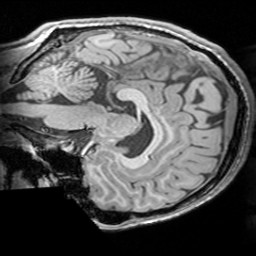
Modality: T1w
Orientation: sagittal
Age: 26
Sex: male
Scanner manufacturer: siemens
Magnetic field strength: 3 T
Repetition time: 1.63 s
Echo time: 0.00311 s